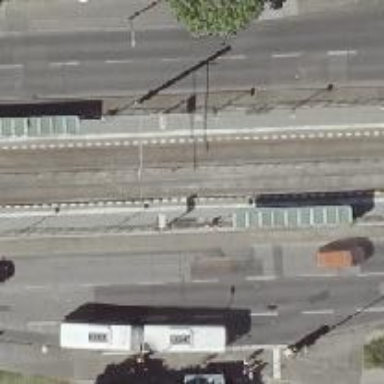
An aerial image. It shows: Tram station.